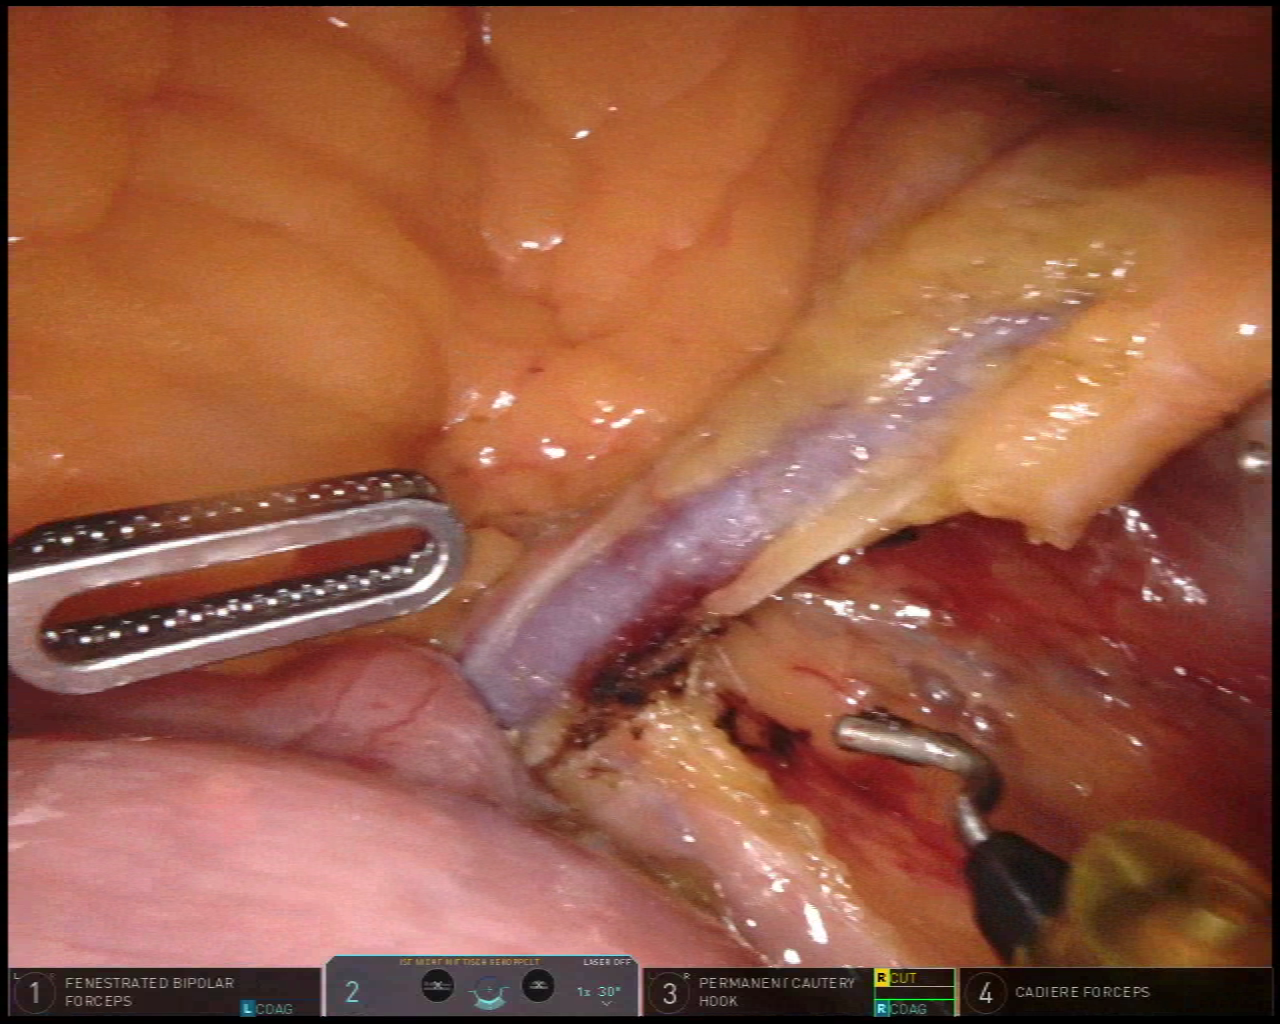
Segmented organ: intestinal_veins
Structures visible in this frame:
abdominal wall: no
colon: no
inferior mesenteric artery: no
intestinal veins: yes
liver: no
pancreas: no
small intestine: yes
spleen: no
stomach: no
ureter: no
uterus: no
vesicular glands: no